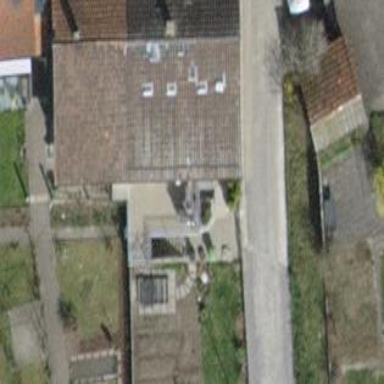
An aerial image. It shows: Terrace building.